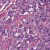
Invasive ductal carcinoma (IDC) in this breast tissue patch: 1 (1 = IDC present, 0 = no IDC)